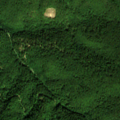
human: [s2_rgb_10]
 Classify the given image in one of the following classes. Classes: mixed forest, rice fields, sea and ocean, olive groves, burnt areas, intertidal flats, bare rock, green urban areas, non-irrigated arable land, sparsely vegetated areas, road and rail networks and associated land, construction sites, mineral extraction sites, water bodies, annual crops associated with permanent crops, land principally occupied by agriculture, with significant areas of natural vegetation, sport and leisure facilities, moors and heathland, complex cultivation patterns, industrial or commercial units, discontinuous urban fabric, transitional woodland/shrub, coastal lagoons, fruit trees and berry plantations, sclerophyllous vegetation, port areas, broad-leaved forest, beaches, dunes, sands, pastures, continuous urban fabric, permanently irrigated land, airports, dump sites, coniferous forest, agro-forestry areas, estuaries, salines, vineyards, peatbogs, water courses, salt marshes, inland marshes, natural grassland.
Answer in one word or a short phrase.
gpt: broad-leaved forest